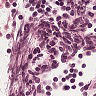
Metastatic tissue present: no